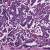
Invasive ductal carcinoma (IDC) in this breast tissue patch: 1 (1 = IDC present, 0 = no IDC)